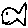
Label: fish